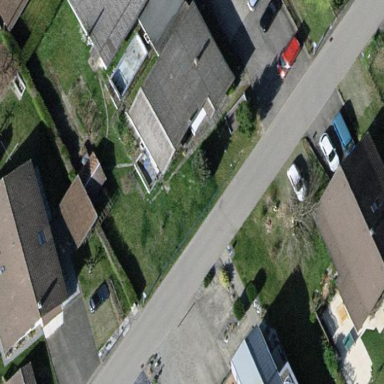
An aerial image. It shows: Detached building with saltbox-shaped roof.